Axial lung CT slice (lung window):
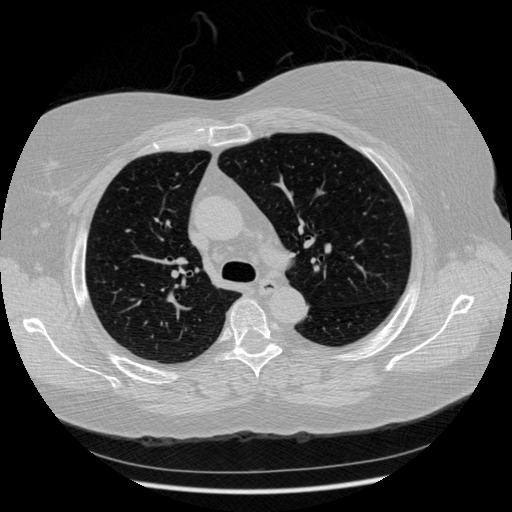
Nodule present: no